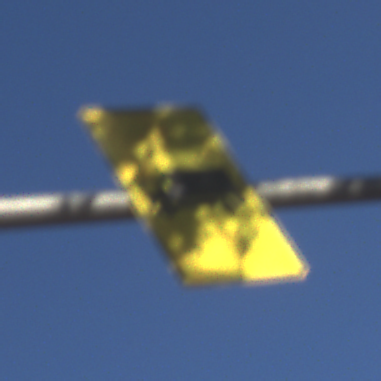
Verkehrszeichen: KFZZulaessigeGesamtmasse3Komma5TOhnePfeilsymbol
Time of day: MorningAfternoon
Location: Outdoor (Suburban)
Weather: Clear
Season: NotSpecified
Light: Natural